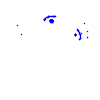
Particle: electron